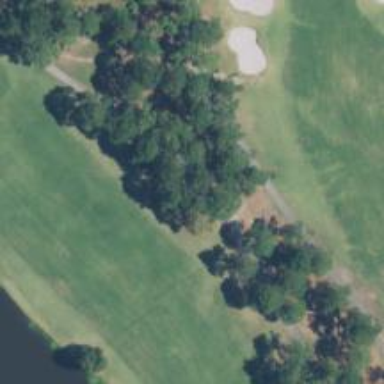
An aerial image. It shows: Golf cartpath that is also road path.